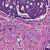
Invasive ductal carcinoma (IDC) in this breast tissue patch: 1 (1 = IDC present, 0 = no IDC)